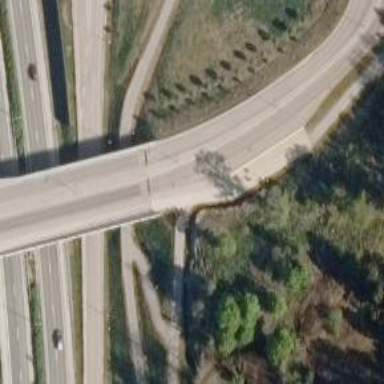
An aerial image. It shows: Trunk link road with asphalt surface. The road has functional class of tertiary.